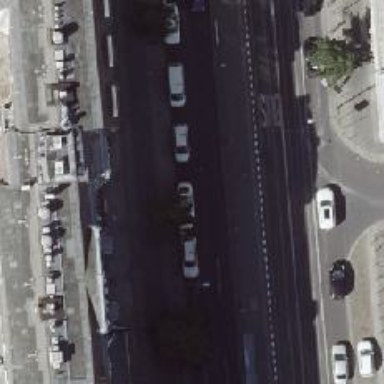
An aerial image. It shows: Taxi stand.